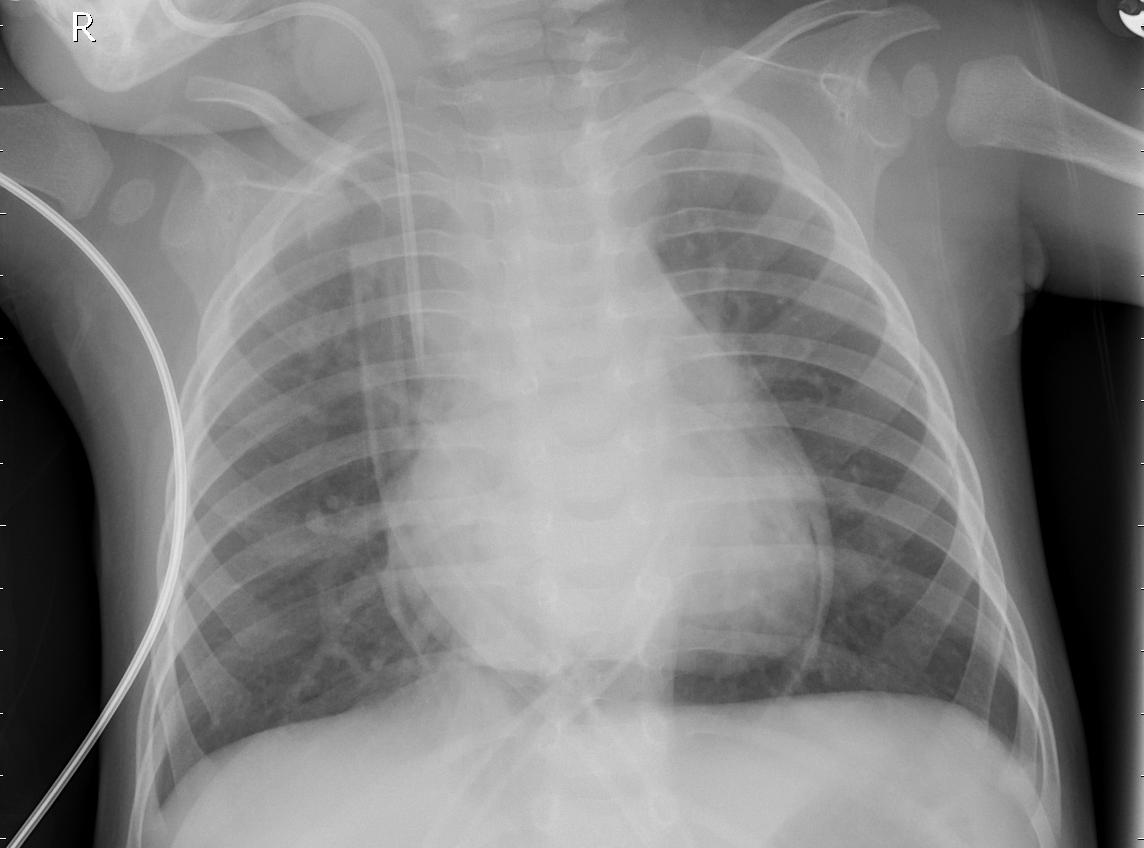
Diagnosis: PNEUMONIA